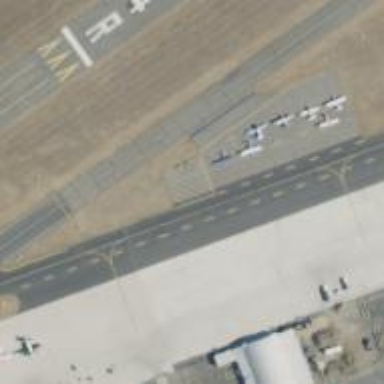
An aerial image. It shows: Image of taxiway at airport.